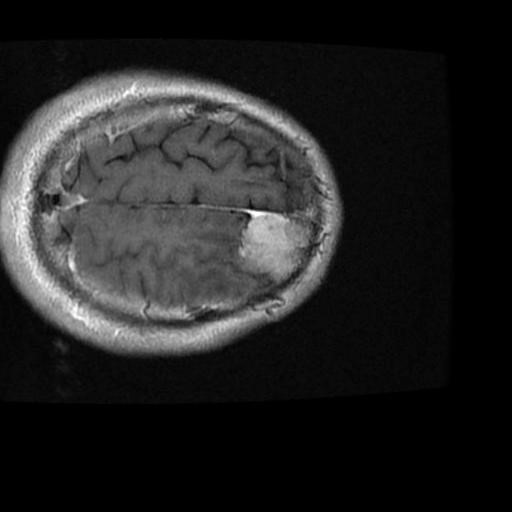
Label: brain_menin